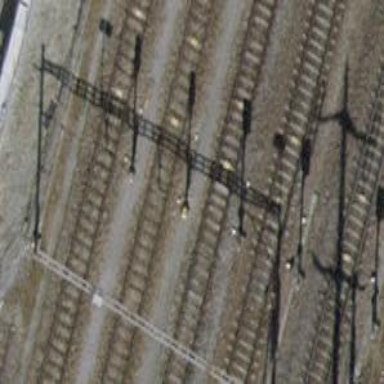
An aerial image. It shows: Railway signal.